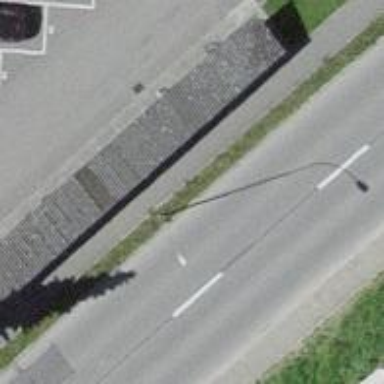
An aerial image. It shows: Bicycle parking area with anchors for securing bicycles.